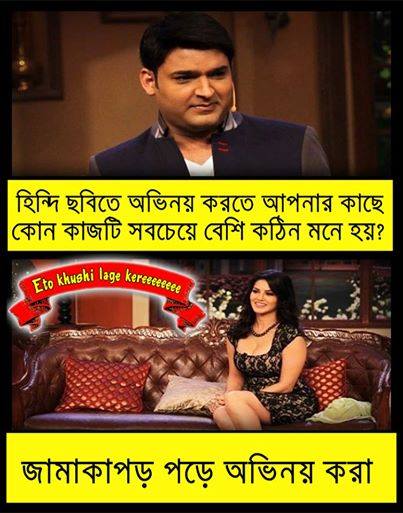
Caption: হিন্দি ছবিতে অভিনয় করতে আপনার কাছে কোন কাজটি সবচেয়ে কঠিন মনে হয়? জামাকাপড় পড়ে অভিনয় করা
Label: non-hate